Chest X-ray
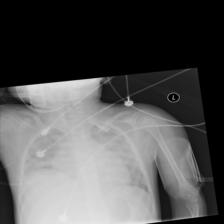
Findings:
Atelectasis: positive
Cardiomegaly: negative
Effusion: negative
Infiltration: positive
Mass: negative
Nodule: negative
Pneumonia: negative
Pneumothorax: negative
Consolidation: negative
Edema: negative
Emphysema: negative
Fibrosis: negative
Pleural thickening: negative
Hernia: negative